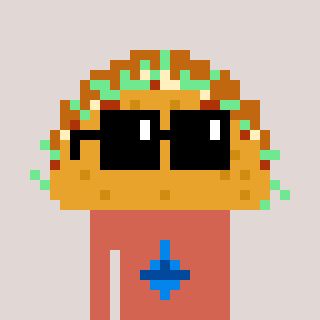
a pixel art character with square black sunglasses, a taco-shaped head and a peachy-colored body on a warm background